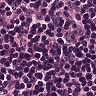
Metastatic tissue present: yes